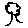
Label: tree